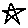
Label: star